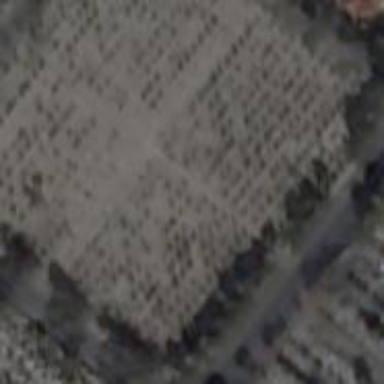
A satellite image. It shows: Graveyard.